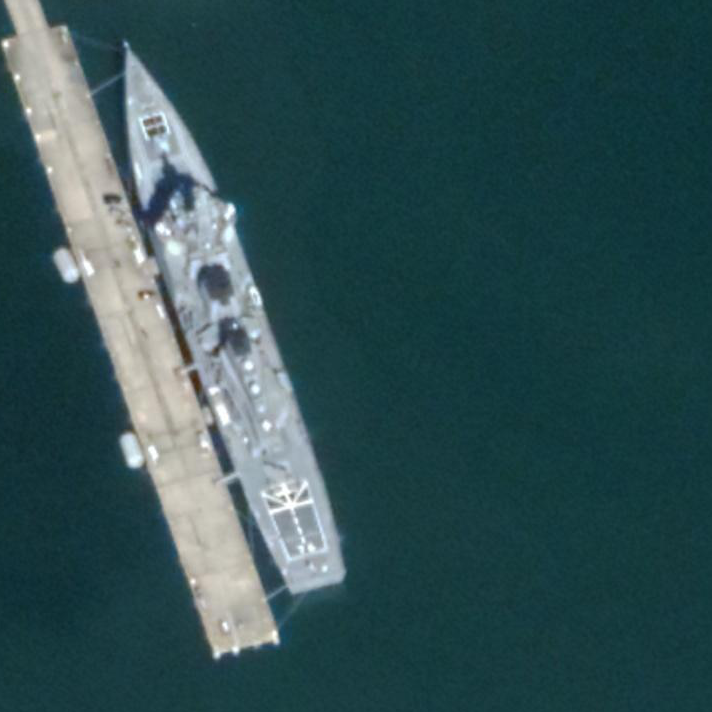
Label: Arleigh_Burke-class_destroyer